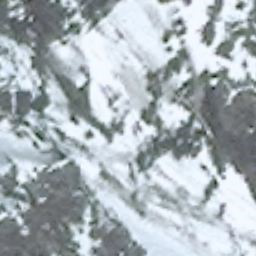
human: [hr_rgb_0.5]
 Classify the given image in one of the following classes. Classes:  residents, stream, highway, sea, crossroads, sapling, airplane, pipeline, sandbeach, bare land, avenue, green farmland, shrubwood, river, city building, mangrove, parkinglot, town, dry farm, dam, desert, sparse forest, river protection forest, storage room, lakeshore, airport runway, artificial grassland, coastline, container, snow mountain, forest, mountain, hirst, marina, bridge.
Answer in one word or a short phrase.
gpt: snow mountain